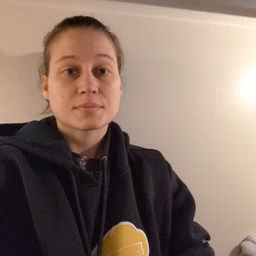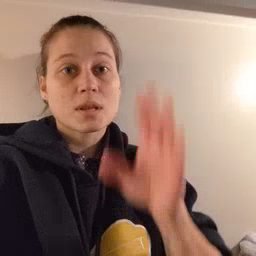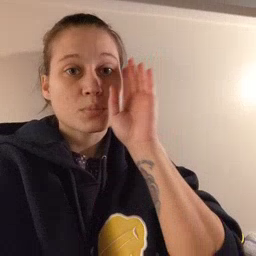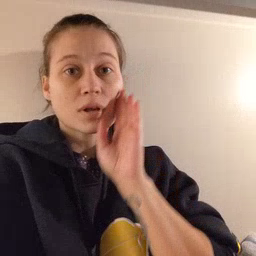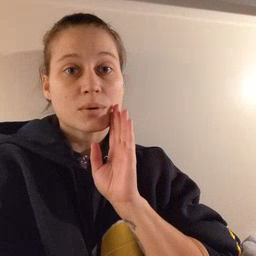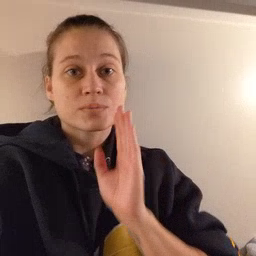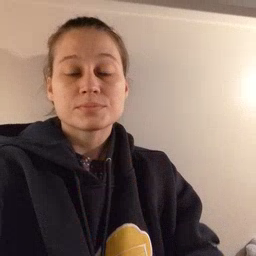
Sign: brown